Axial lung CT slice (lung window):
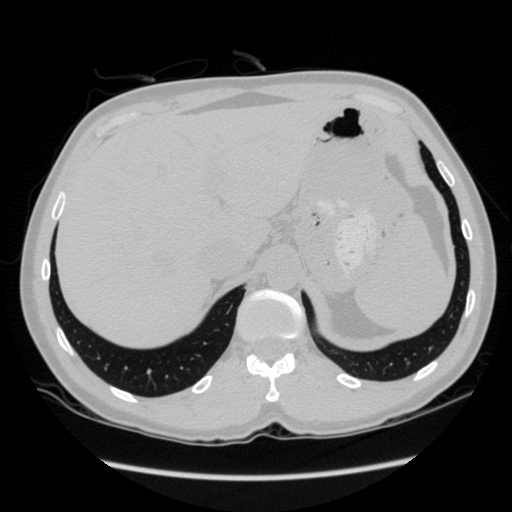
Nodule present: no